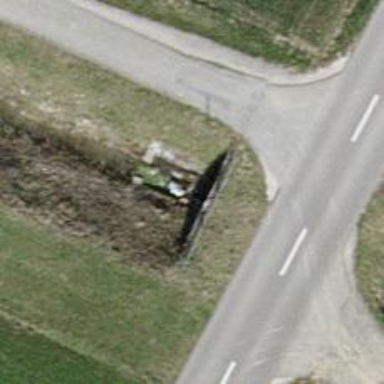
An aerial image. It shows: Drain passing through culvert tunnel.